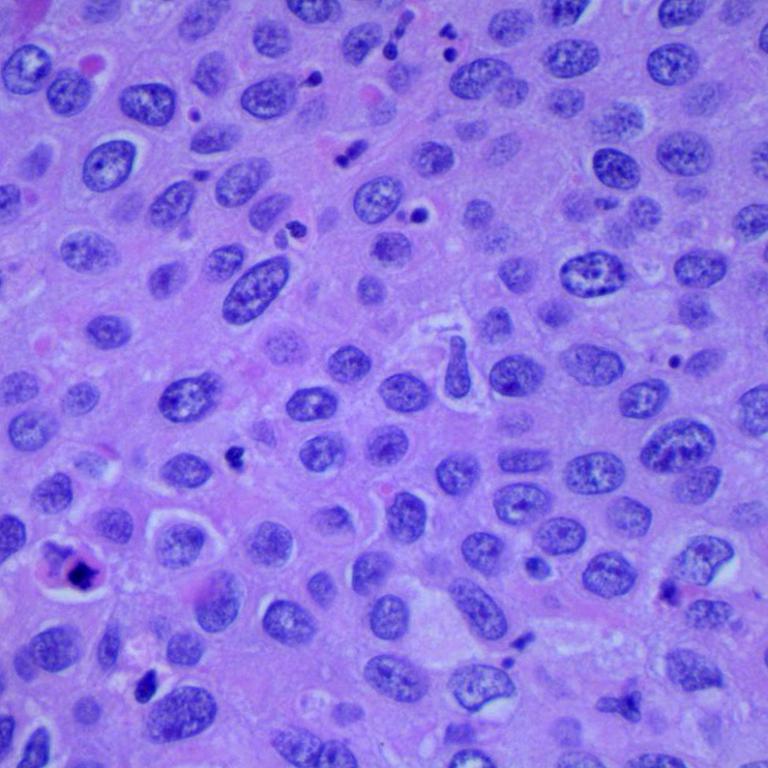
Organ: lung
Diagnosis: squamous carcinomas